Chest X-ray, PA view. Patient: 55 years old, sex M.
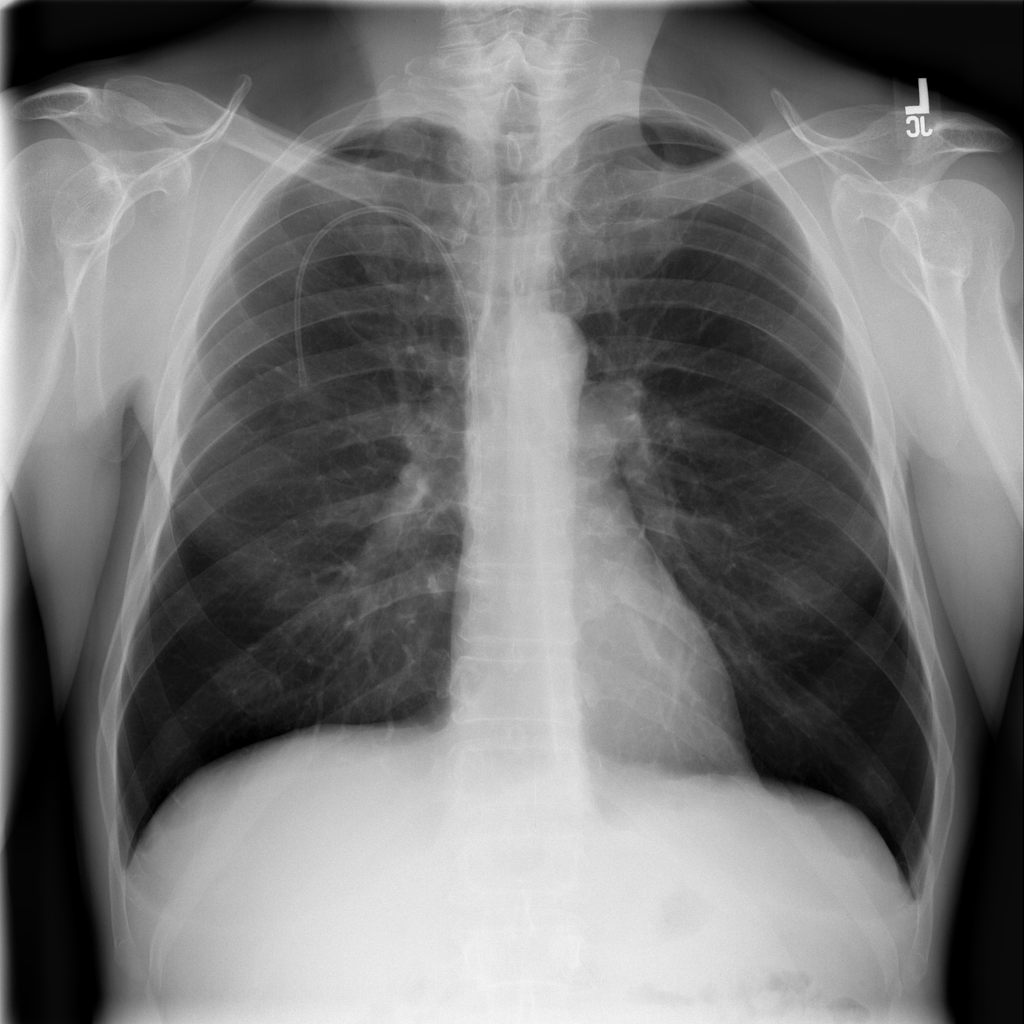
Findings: No Finding